Aerial crown-view tile of a tropical tree (Barro Colorado Island, Panama), acquired 20250818:
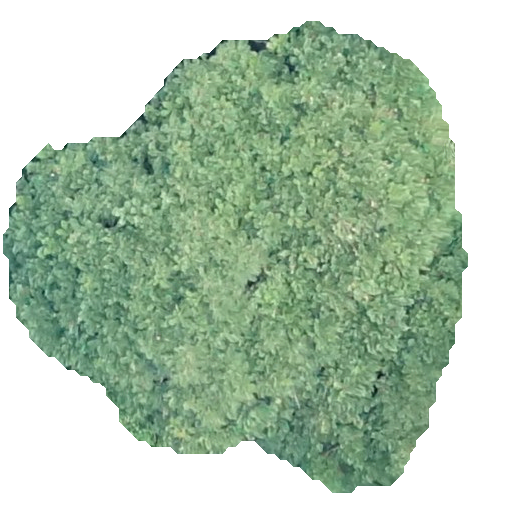
Species: Jacaranda copaia
GBIF accepted scientific name: Jacaranda copaia
Crown area: 221.784 m²